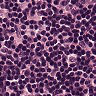
Metastatic tissue present: no